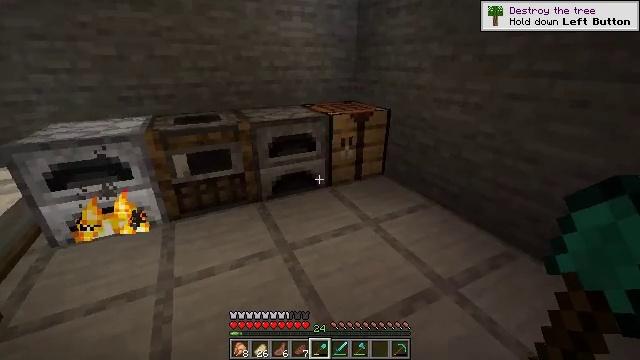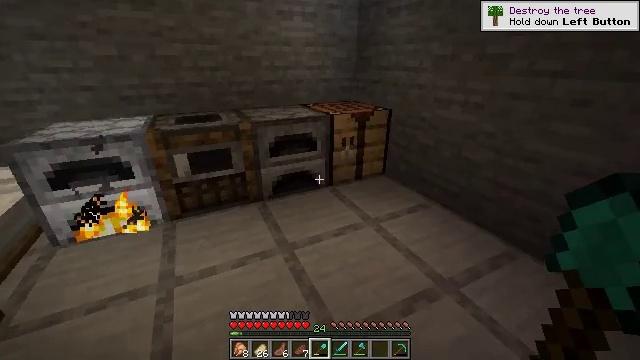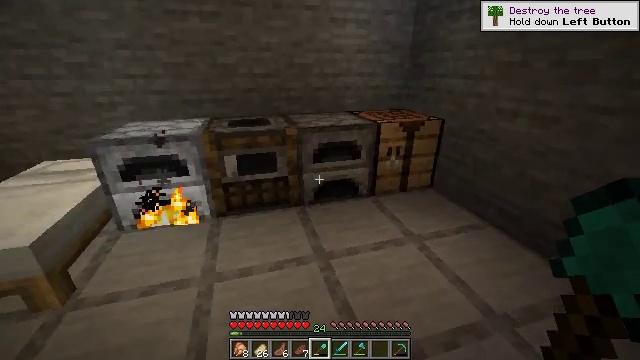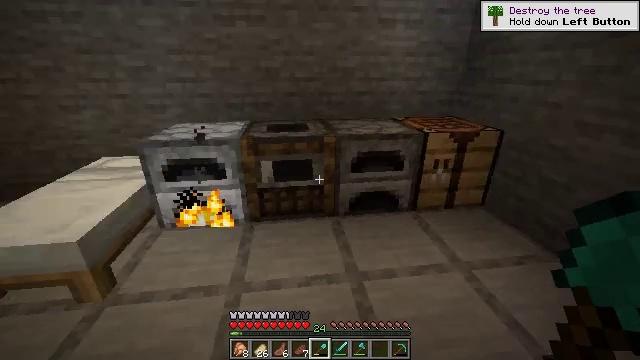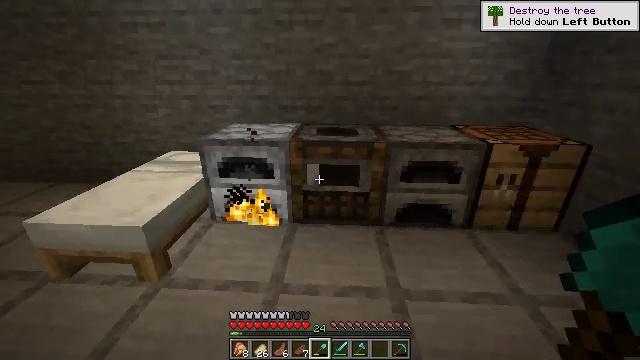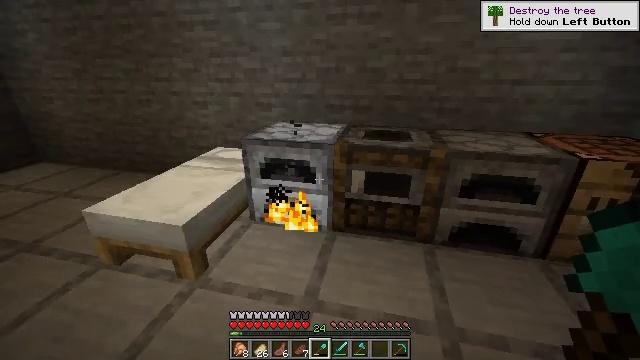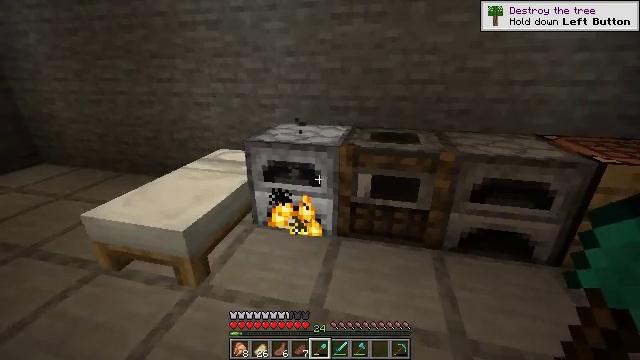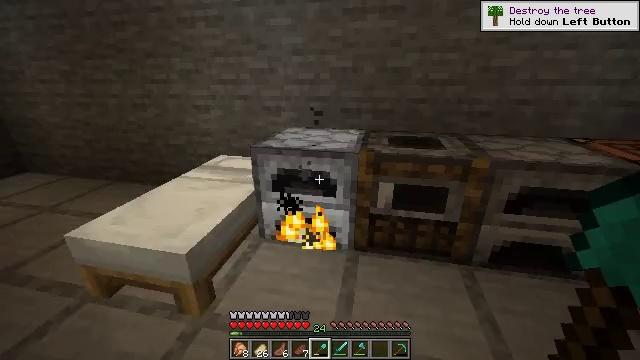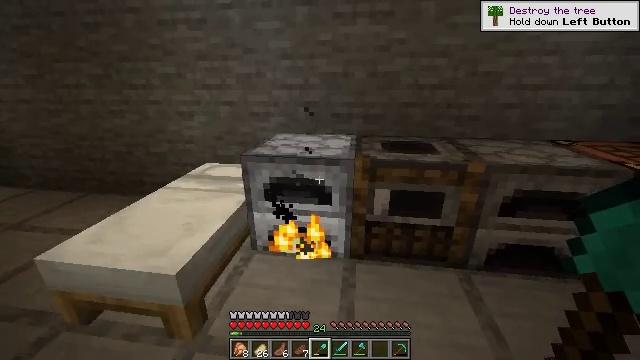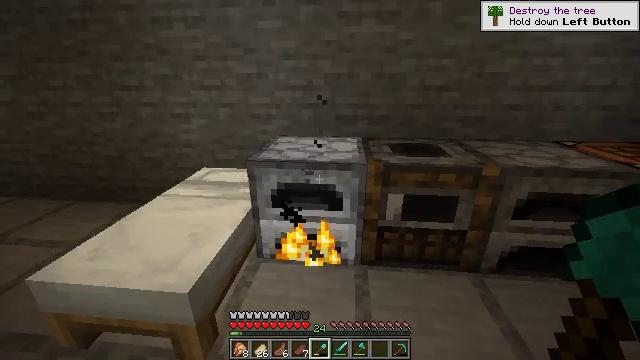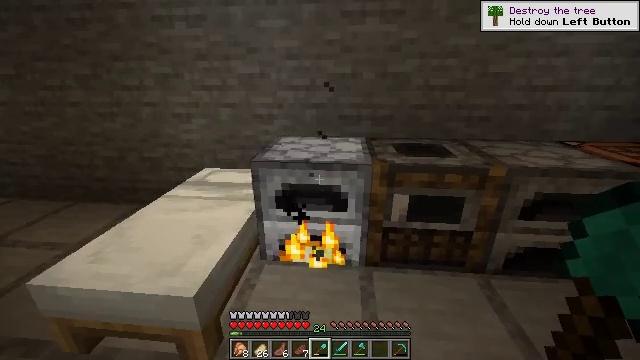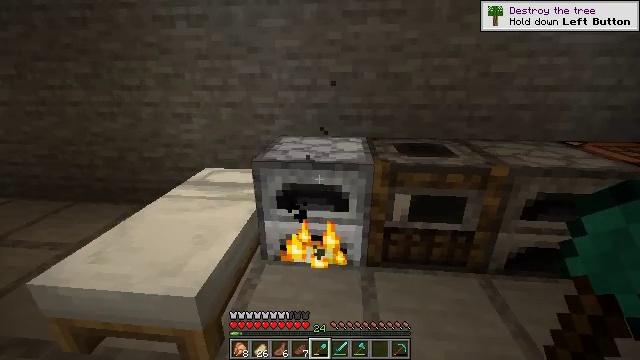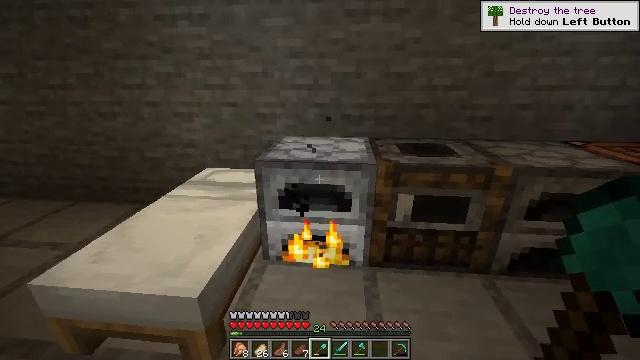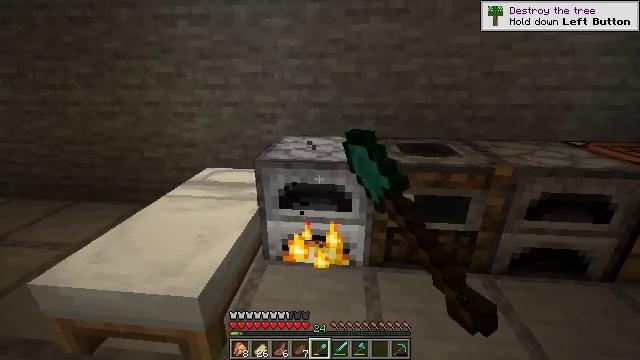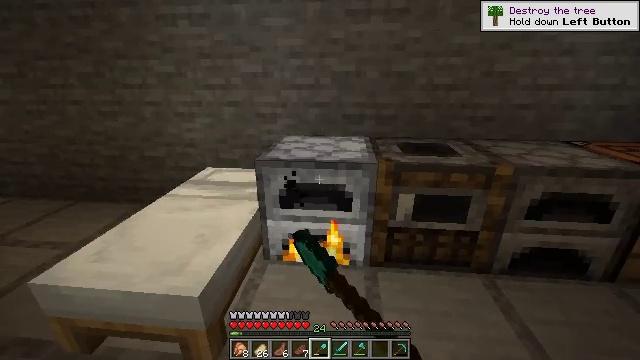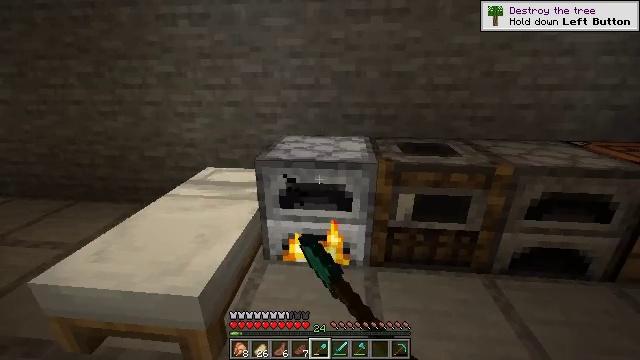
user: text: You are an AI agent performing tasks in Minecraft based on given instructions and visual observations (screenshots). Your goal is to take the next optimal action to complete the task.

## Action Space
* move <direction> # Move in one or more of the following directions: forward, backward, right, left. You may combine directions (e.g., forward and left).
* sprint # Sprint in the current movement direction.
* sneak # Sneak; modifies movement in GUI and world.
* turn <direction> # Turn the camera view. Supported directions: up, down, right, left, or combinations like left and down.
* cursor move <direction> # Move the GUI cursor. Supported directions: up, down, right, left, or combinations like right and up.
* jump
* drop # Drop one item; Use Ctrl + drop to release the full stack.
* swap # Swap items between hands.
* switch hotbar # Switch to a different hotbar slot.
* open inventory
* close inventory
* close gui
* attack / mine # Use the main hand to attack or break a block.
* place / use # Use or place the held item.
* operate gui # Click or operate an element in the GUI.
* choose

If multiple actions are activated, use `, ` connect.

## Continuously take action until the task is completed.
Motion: motion action
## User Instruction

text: craft item air
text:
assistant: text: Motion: no_op
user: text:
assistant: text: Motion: move forward, turn left and up
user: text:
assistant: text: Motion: move forward, turn left
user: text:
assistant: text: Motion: move forward, turn left
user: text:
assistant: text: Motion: move forward and move left, turn left
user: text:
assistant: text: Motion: move forward and move left
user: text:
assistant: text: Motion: move forward and move left, turn right
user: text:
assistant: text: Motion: move left, turn right
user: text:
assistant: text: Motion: turn right
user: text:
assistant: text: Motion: no_op
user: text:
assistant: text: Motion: no_op
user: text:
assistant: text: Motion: use / place
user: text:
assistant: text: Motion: use / place
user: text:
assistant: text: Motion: use / place
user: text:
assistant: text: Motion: use / place
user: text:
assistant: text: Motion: no_op
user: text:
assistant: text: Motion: no_op
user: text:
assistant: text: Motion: no_op
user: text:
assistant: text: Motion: no_op
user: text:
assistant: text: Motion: no_op
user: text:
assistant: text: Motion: turn right
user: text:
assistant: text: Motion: turn right
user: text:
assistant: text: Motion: no_op
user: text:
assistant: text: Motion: turn up
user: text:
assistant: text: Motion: turn up
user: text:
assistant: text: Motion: sneak
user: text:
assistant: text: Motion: sneak
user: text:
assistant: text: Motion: sneak
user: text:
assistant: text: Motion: sneak
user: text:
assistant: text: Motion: sneak